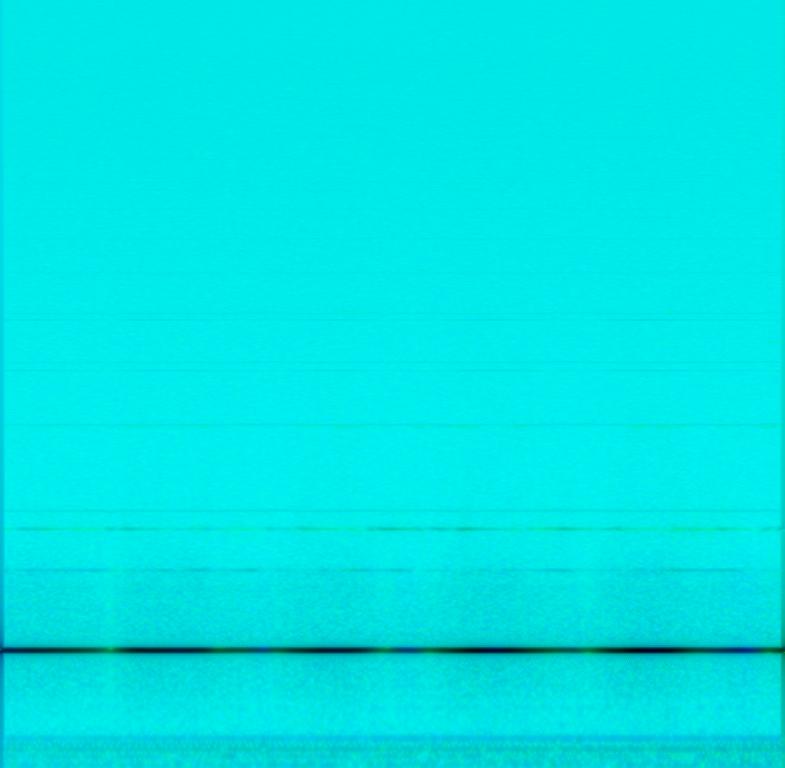
This music is instrumental. The tempo is slow and steady with a droning monotone , crystal bowl harmony. The sound is sharp, repetitive, incessant, relaxing, trance, therapeutic , hypnotic vibrations used in meditation or sound healing/therapy.